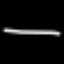
Label: line